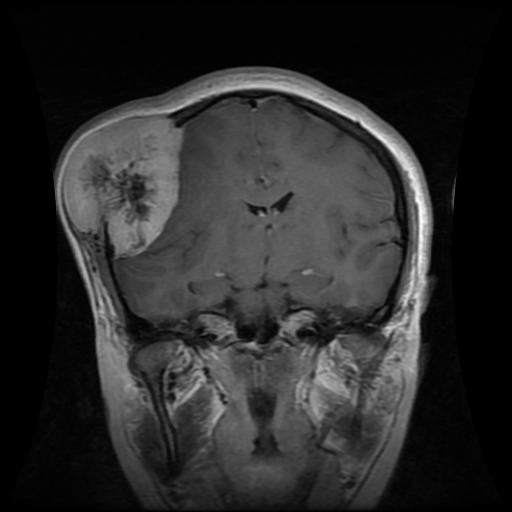
Label: meningioma